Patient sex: M
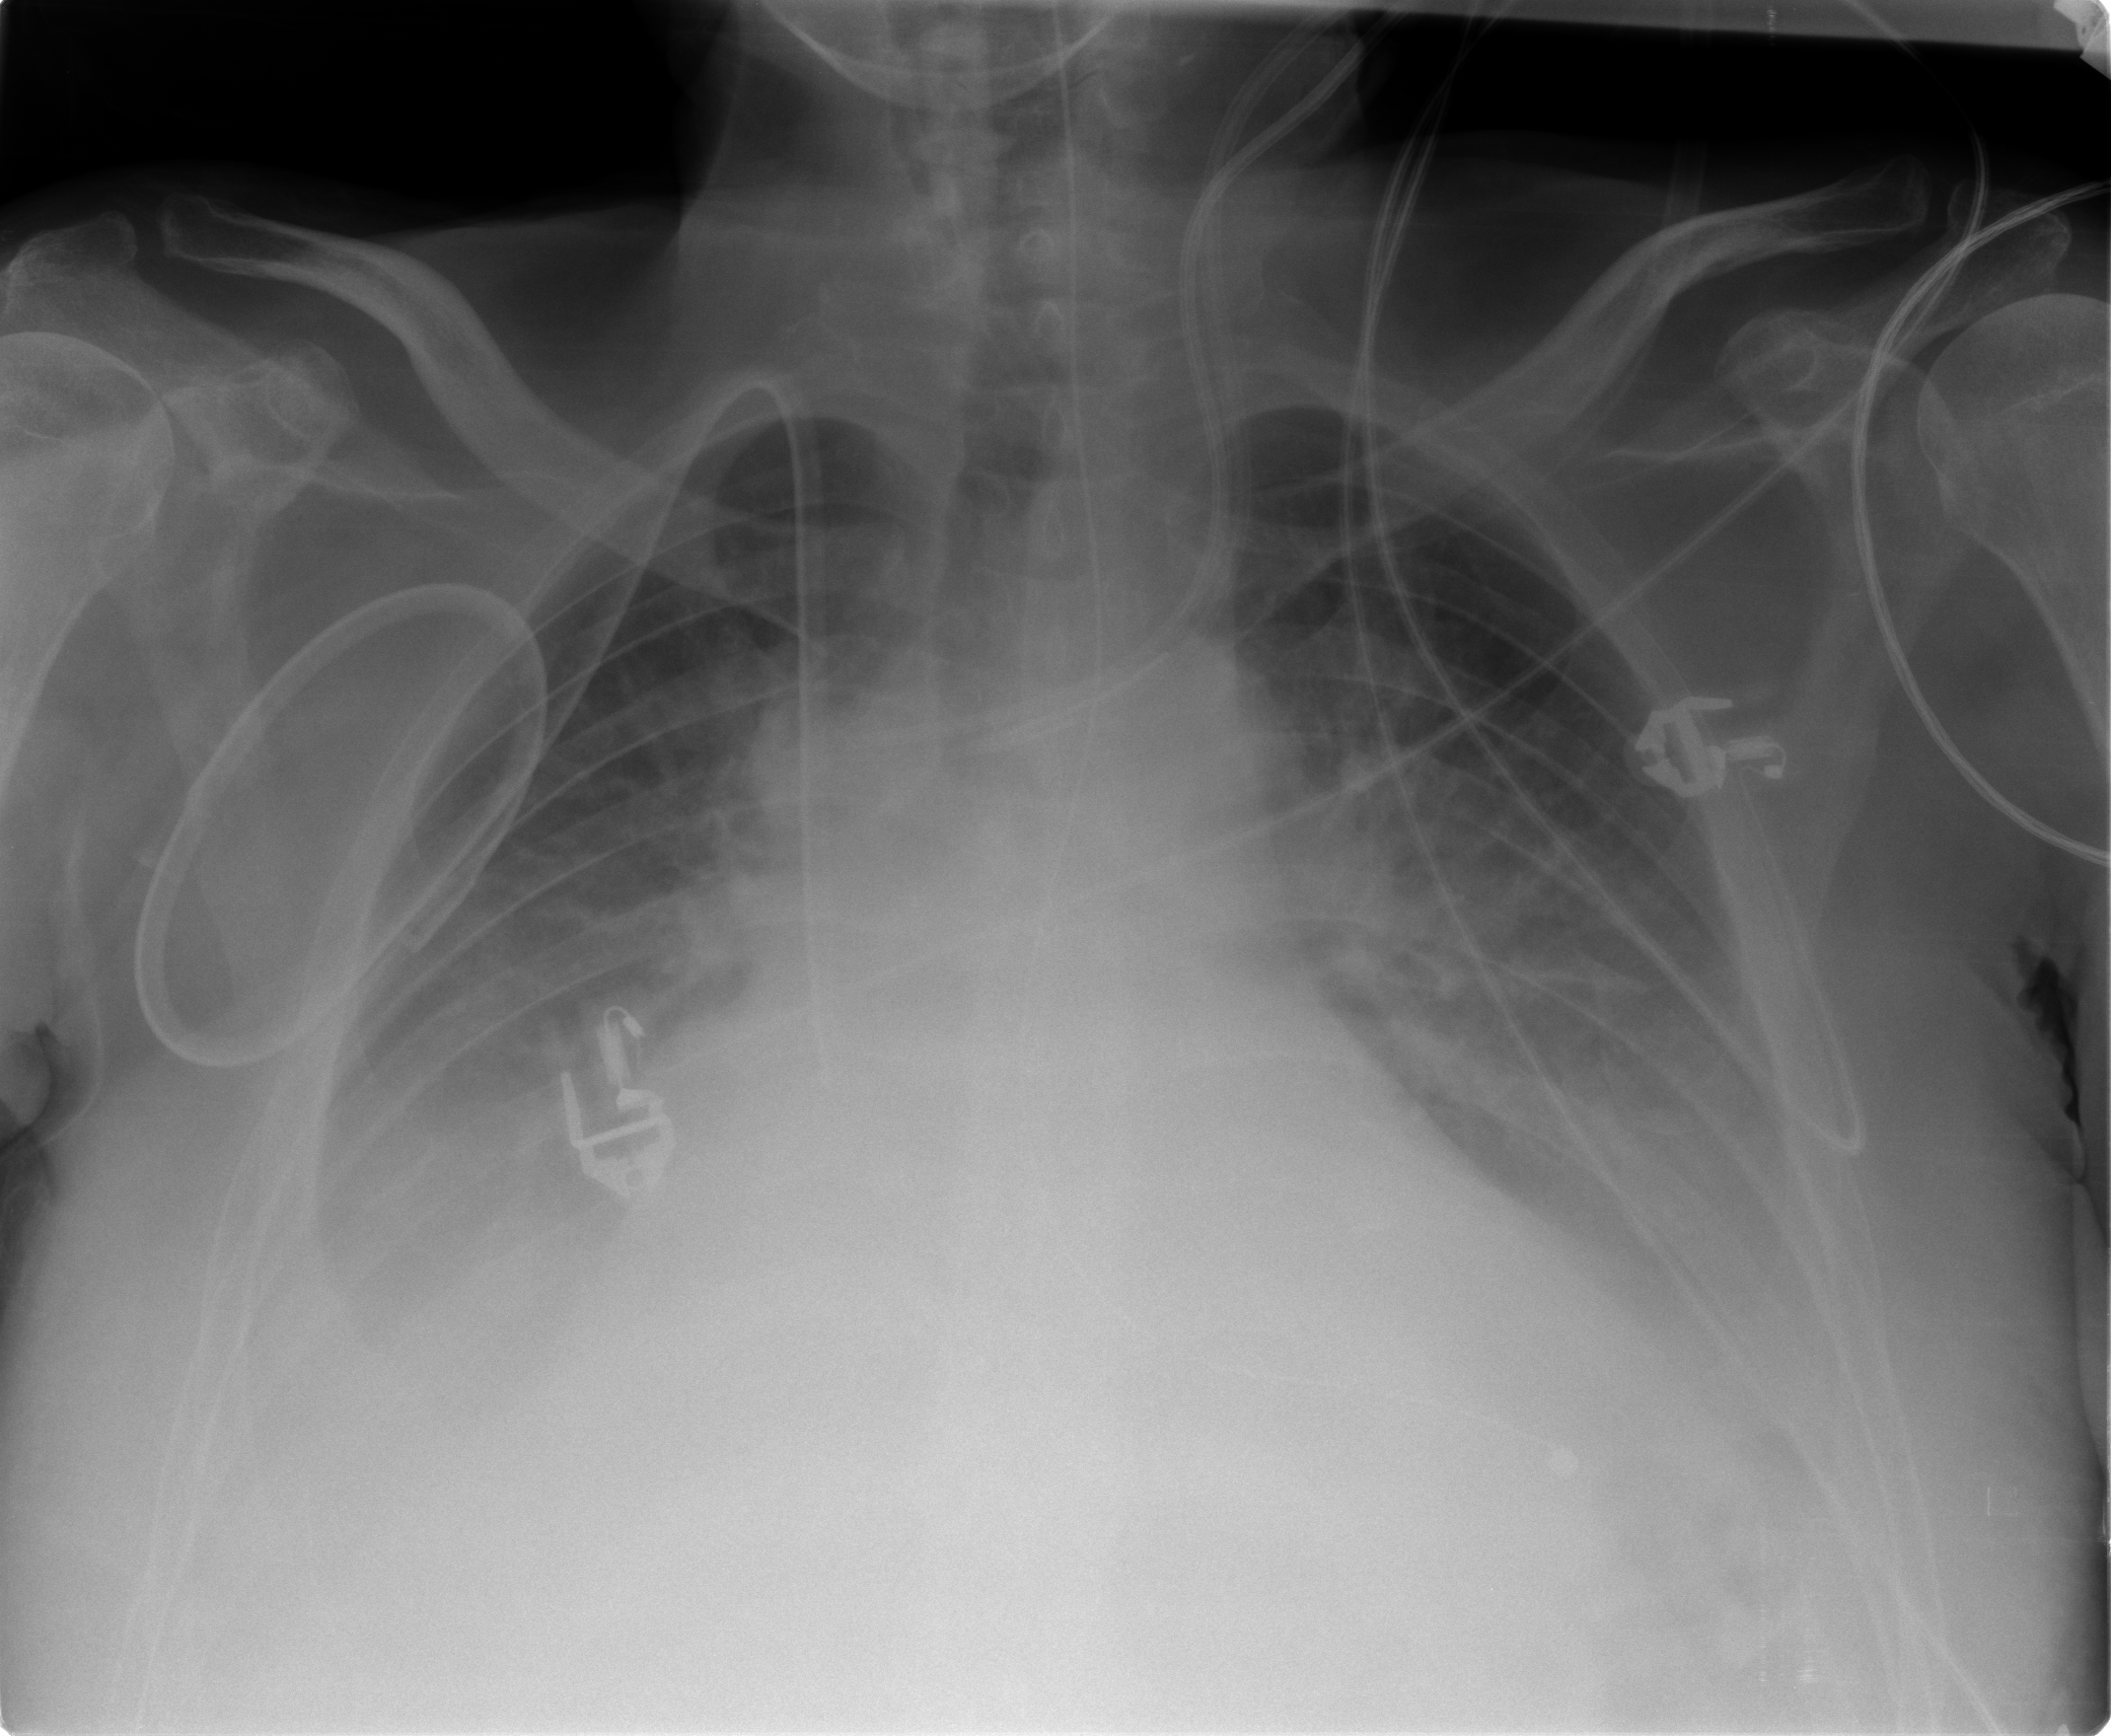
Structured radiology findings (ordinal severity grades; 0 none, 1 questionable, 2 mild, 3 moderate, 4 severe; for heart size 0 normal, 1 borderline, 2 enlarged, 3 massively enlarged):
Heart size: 2
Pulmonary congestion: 2
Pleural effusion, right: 3
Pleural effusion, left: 2
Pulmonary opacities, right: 1
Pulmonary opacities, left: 0
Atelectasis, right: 2
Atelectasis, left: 2